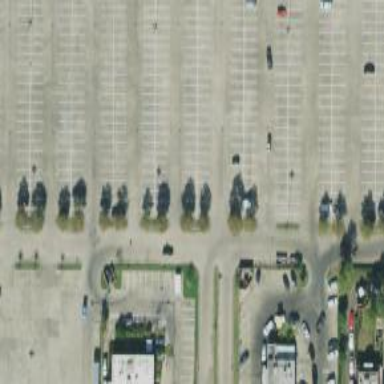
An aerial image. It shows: Parking space.